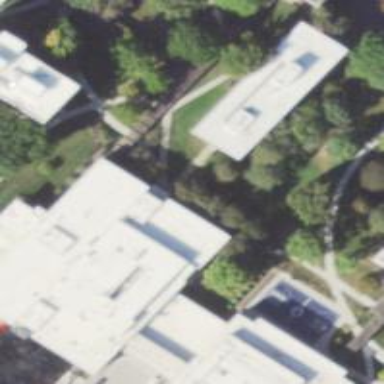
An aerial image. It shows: Dining hall located in university building.